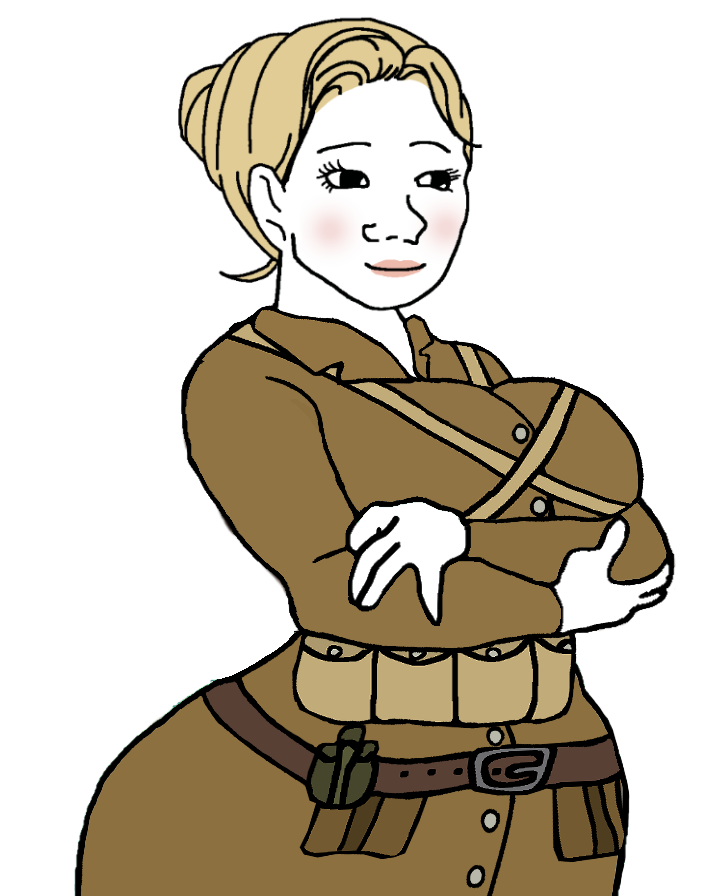
Label: 5_Trad_Wife